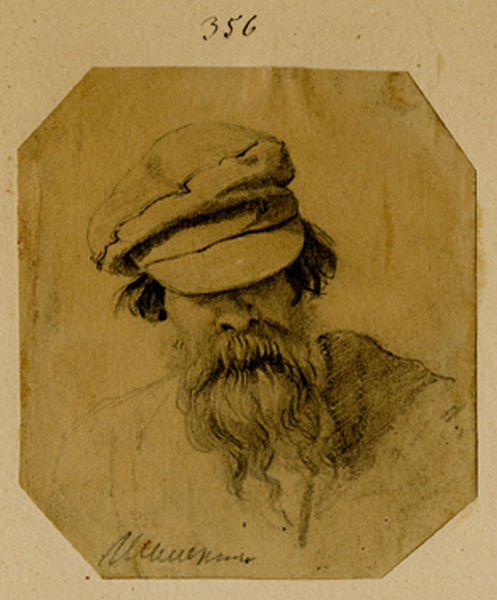
Titel: A Peasant Head
Künstler: Ivan Shishkin
Standort: Amherst (Massachusetts, USA)
Institution: Mead Art Museum, Amherst College
Schlagwörter: beige, hat, men, white, black, dark, face, green, hair, nose, old, painting, portrait, secret, yellow, picture, brown, man, head, light, drawing, paper, black and white, frame, shadow, cap, coat, elderly, line, monochrome, sketch, beard, old man, photo, shoulder, antique, ink, draft, art, signature, artist, pencil, draw, hut, lips, shoulders, rough, shading, crayon, shadows, simple, tan, poster, border, photograph, mustache, moustache, image, unfinished, european, incomplete, whie, bushy, portret, worn, railroad, scetch, bill, facial hair, mysterious, signed, hidden, vintage, highlight, nostrils, brim, document, autograph, 356, hairy, fisherman, pic, artistic, caucasian, seam, scruffy, imcomplete, sketched, kepi, enfase, lower face, scraggly, unkempt, aight, eyes covered, tufts, saddened, yellowing, no eyes, beard man, visor, cypt, messenger hat, old pic